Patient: sex F, age 43
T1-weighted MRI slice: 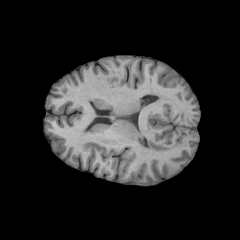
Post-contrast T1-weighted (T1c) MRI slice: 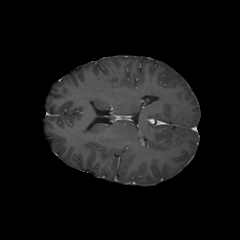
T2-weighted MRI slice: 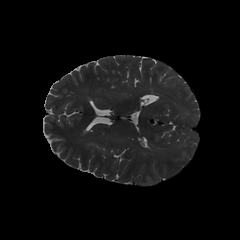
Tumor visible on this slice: yes
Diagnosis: Astrocytoma, IDH-wildtype
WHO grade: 3